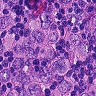
Metastatic tissue present: yes